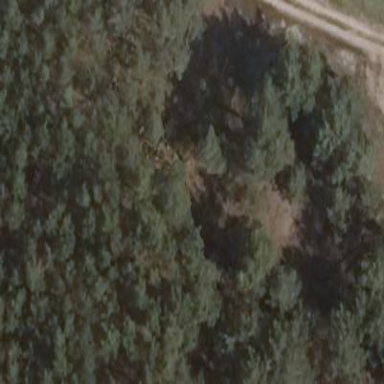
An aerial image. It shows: Forest area.